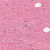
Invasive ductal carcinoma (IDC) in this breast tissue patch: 0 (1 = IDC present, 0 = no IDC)